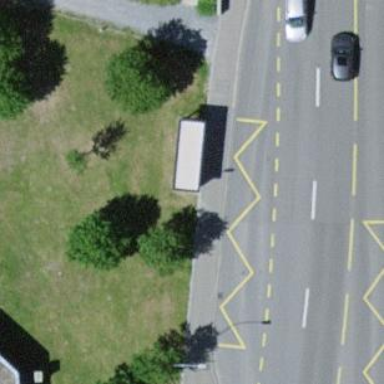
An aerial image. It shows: Bus stop with sheltered platform for public transport.